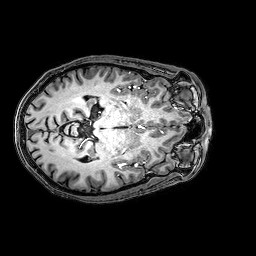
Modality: T1w
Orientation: axial
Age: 26
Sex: male
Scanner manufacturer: philips
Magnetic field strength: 3 T
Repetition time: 0.009 s
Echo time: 0.0035 s